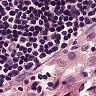
Metastatic tissue present: no